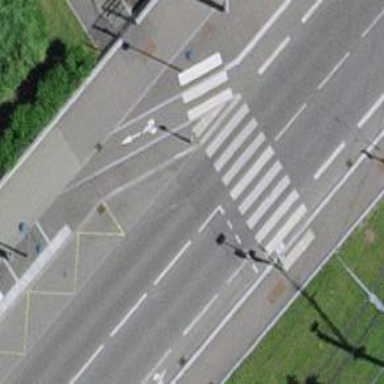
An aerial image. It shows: Uncontrolled zebra crossing on the road.